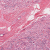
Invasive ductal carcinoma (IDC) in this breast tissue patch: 1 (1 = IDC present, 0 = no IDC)